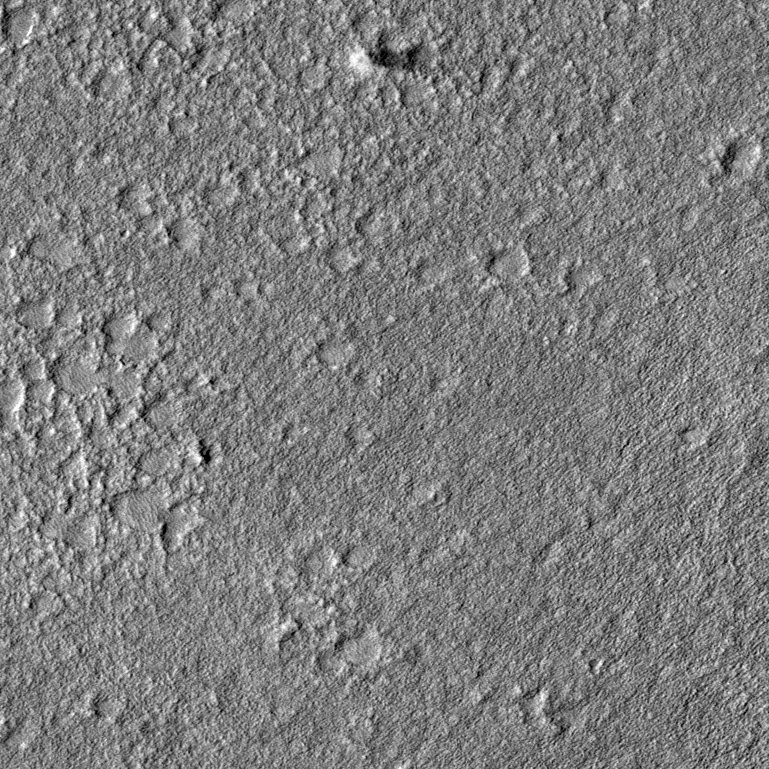
Label: dustdevil